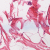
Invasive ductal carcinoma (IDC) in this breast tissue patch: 0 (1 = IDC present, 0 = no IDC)